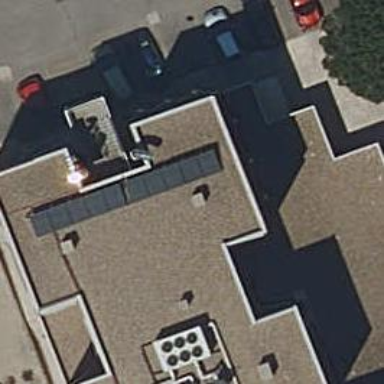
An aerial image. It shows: Nursing home.